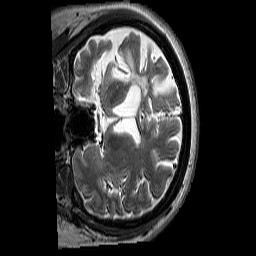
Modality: T2w
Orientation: coronal
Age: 38
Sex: female
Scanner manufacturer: siemens
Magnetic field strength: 3 T
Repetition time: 3.2 s
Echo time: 0.213 s